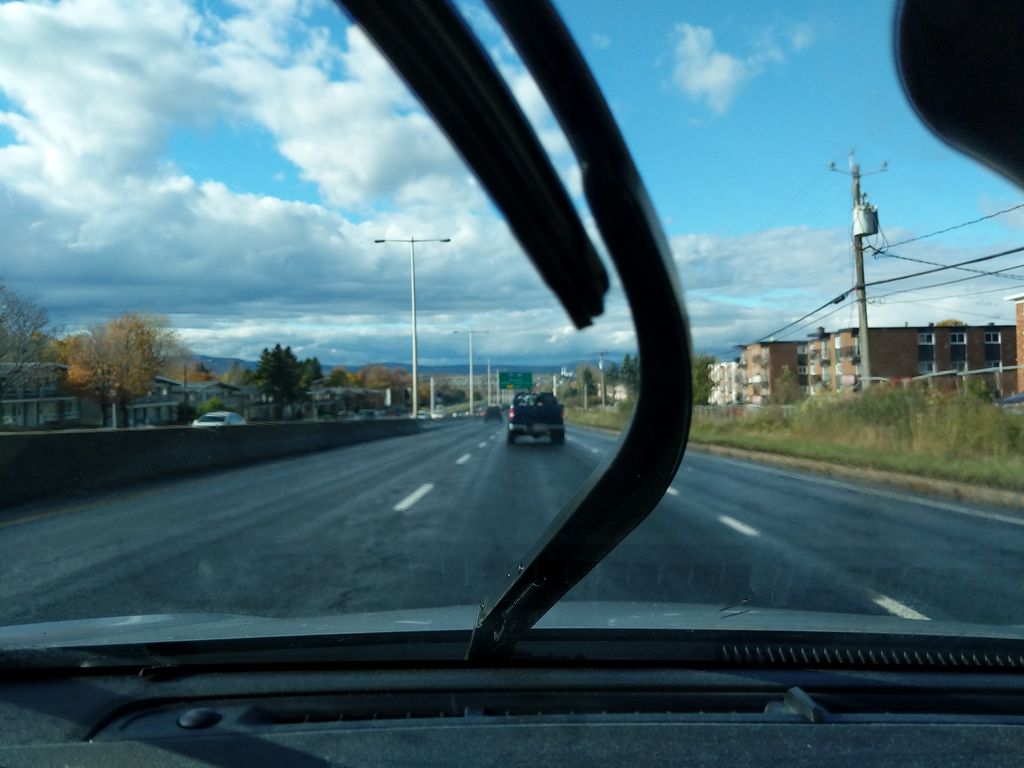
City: quebec_city